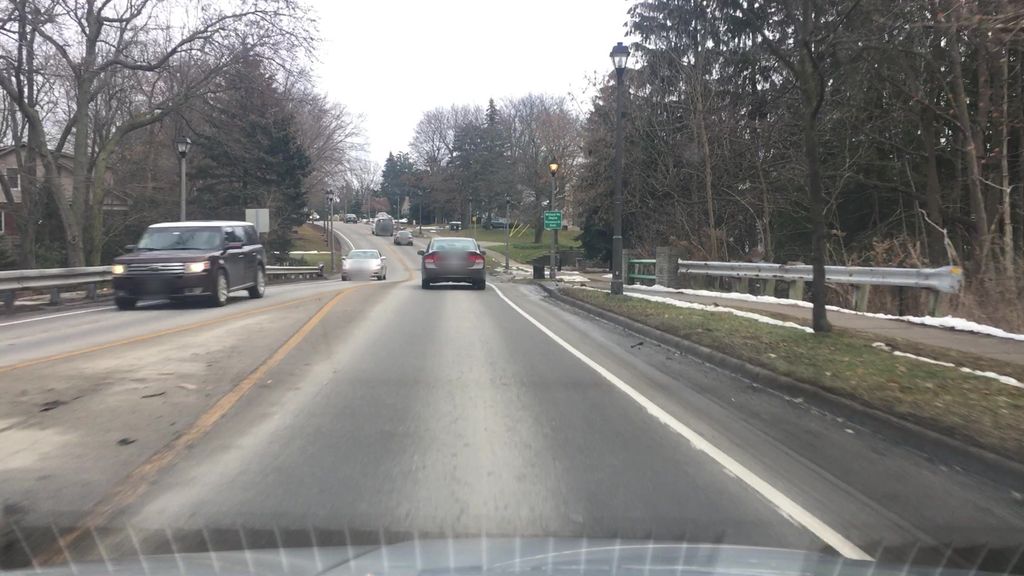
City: hamilton